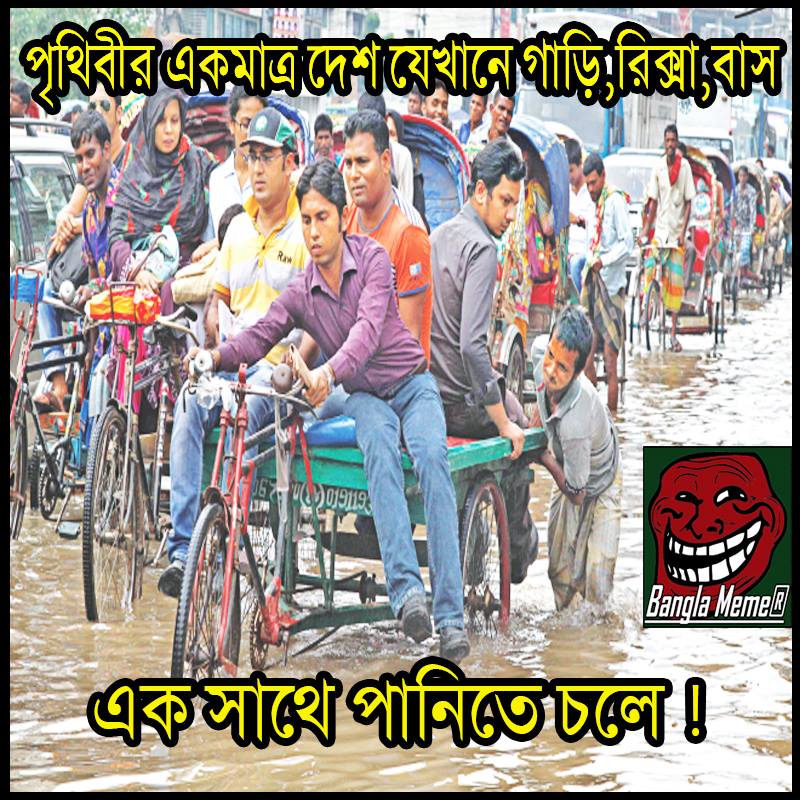
Caption: পৃথিবীর একমাথ দেশ যেখানে গাড়ি, রিক্সা, বাস     এক সাথে পানিতে চলে !
Label: non-hate